Field crop: maize
Growth stage: 1
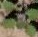
Species: chenopodium